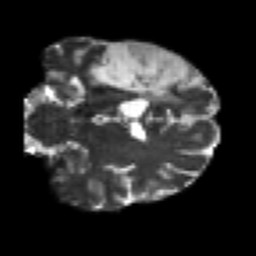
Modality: T2w
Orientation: coronal
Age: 54
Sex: female
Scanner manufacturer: siemens
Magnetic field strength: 3 T
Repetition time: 7.3 s
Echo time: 0.087 s